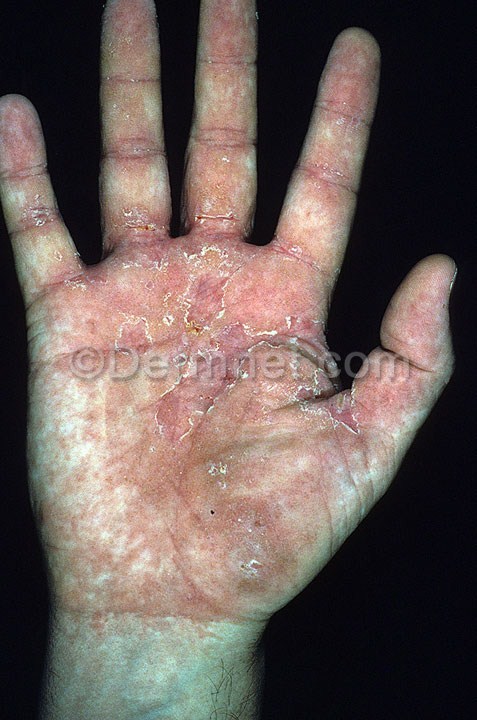
Disease: Eczema Photos